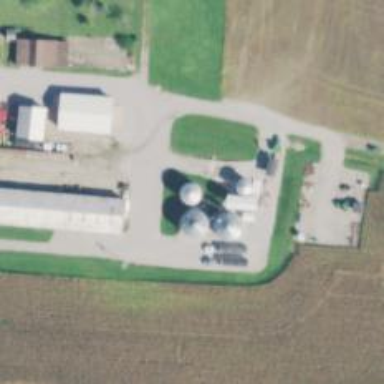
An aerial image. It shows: Silo.